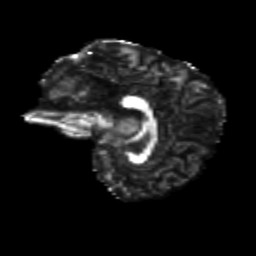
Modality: FA
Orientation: sagittal
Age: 27
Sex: female
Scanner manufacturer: siemens
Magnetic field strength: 3 T
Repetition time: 8.6 s
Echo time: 0.095 s